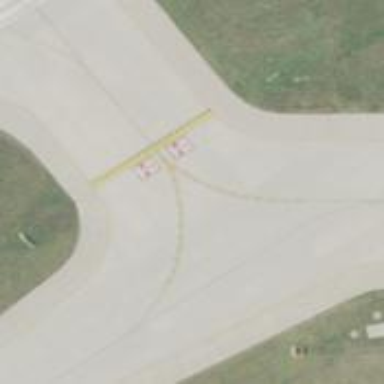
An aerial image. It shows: Image of taxiway at airport.